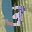
Label: 3